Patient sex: M
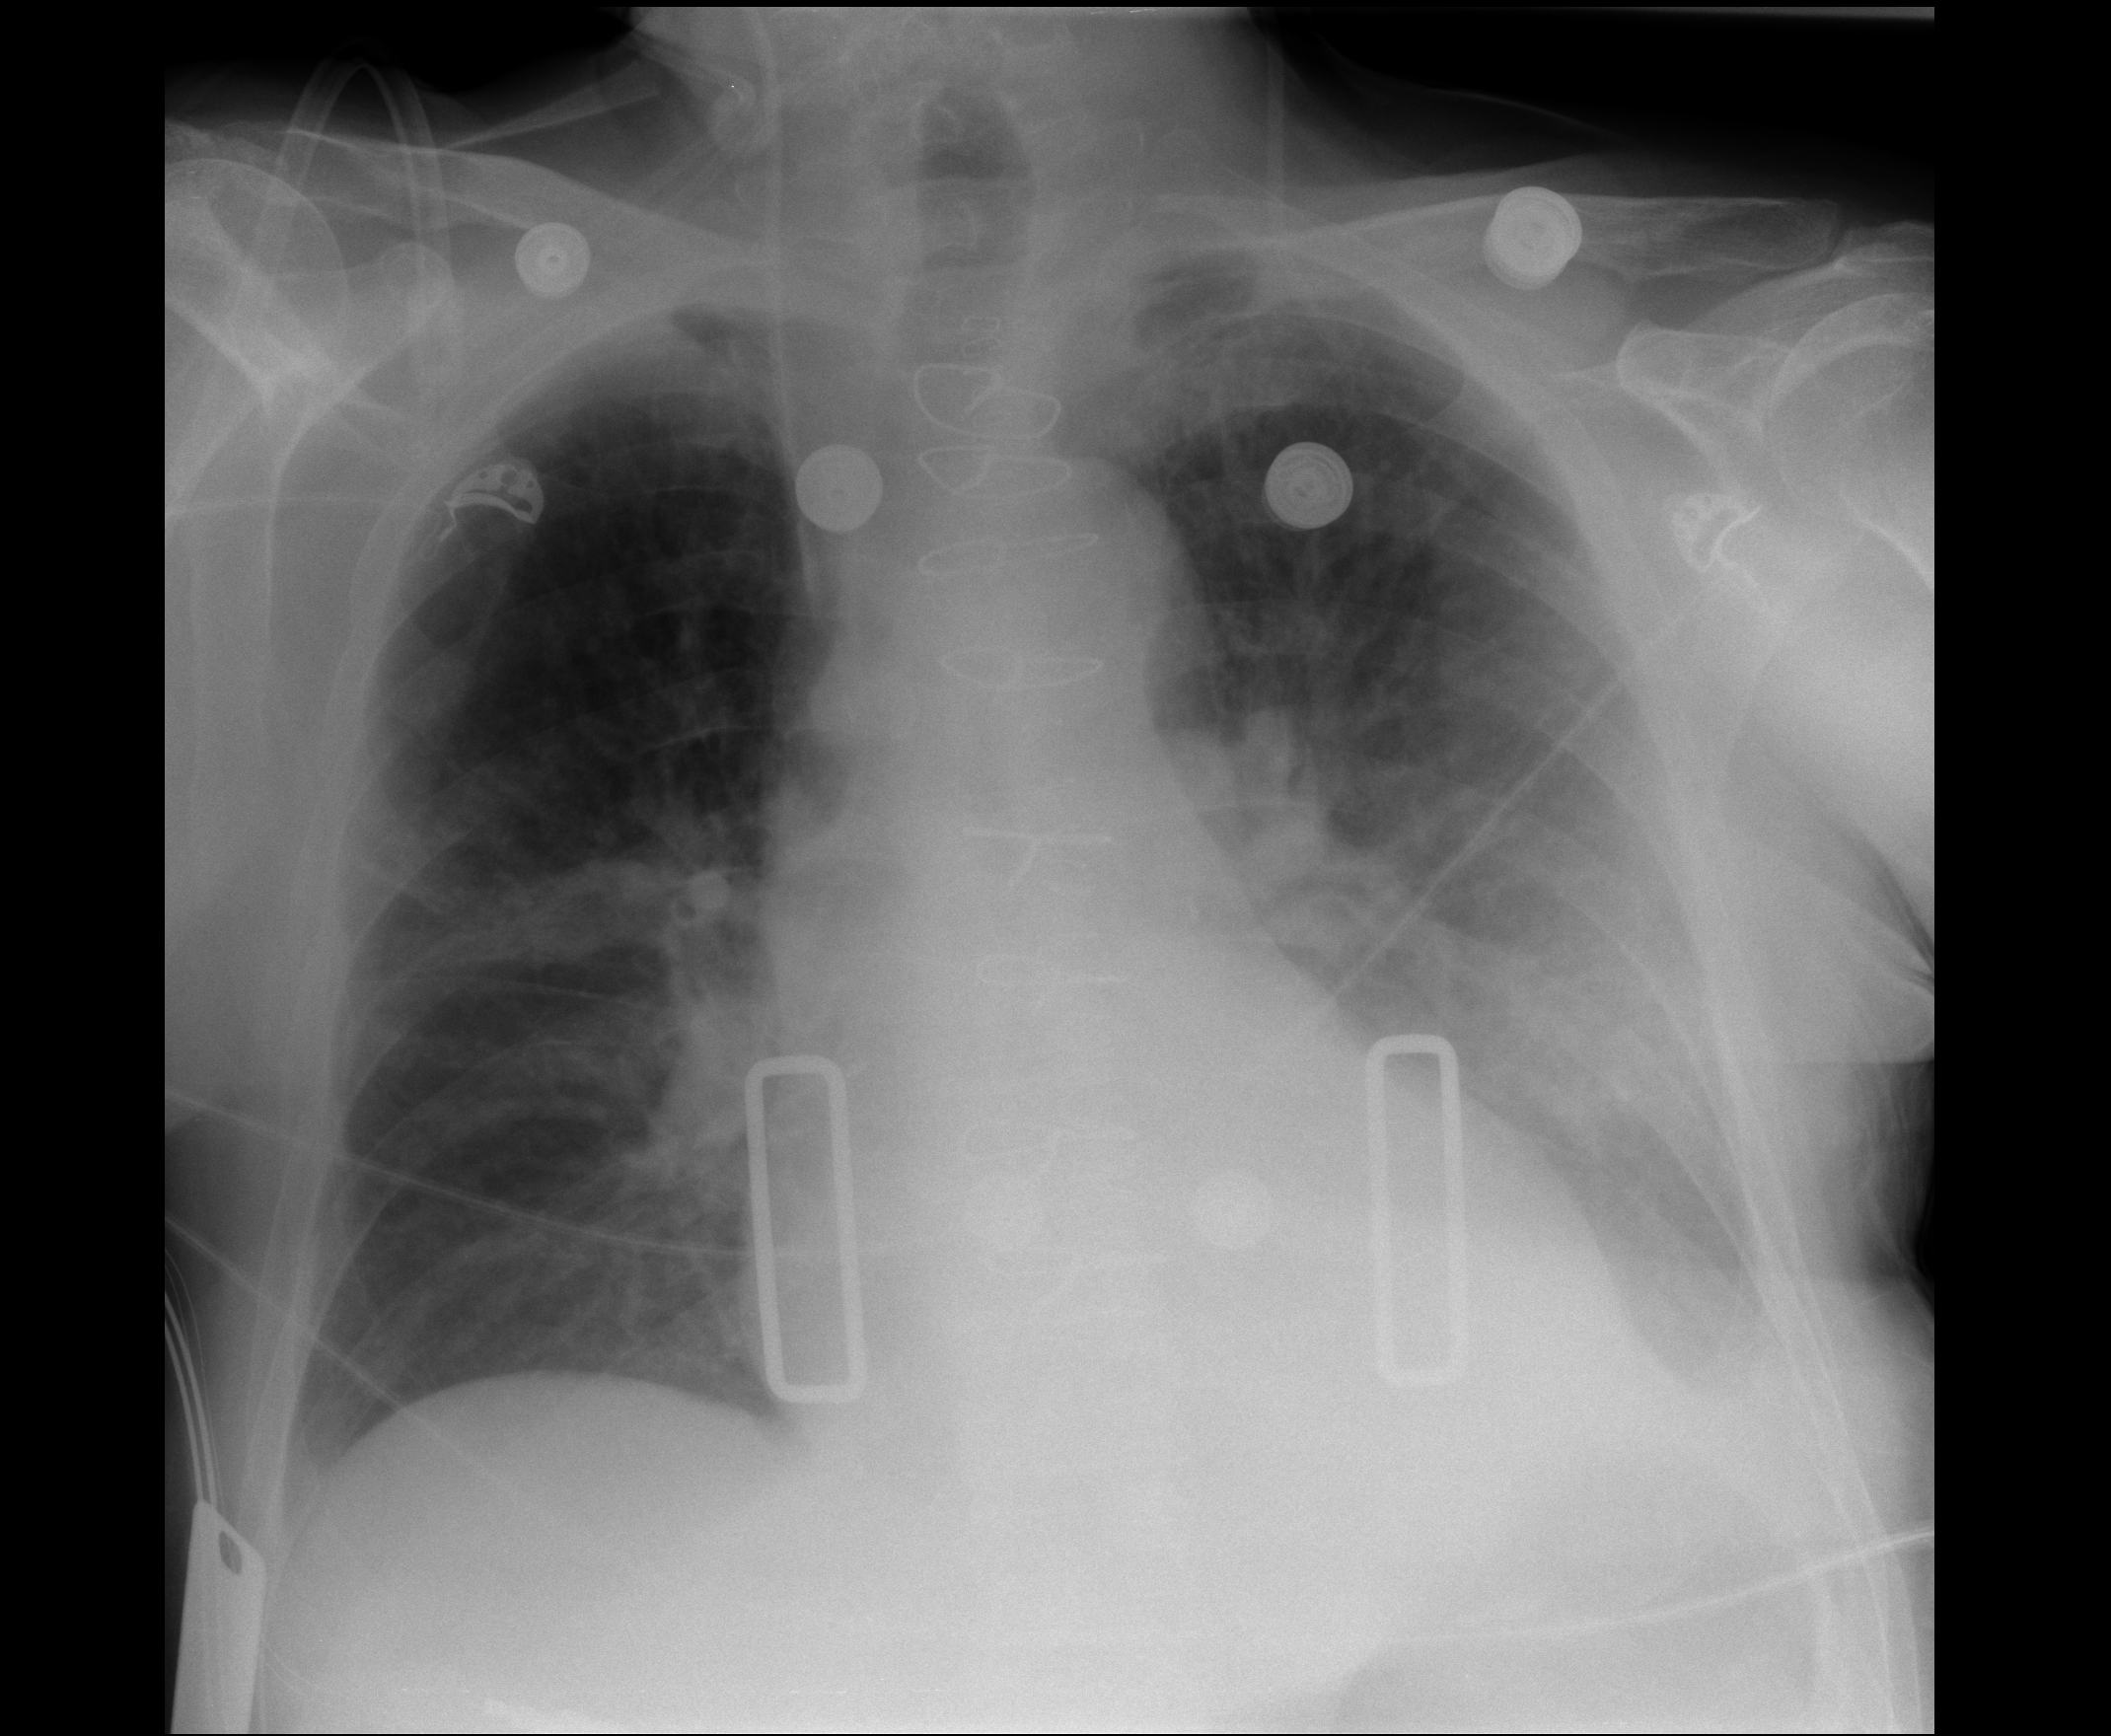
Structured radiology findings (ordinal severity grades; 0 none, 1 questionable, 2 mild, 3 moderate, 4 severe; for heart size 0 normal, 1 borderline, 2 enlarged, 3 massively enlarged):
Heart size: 1
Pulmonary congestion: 3
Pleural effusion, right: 1
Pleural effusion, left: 2
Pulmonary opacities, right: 0
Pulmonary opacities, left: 0
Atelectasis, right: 2
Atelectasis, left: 2